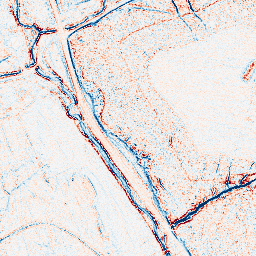
Category: edge_preserving
Decomposition family: anisotropic_diffusion
Decomposition parameters: iterations: 10
kappa: 10
gamma: 0.05
Upsampling method: cubic_catmull_rom
Upsampling parameters: scale: 2
Upsampling scale: 2